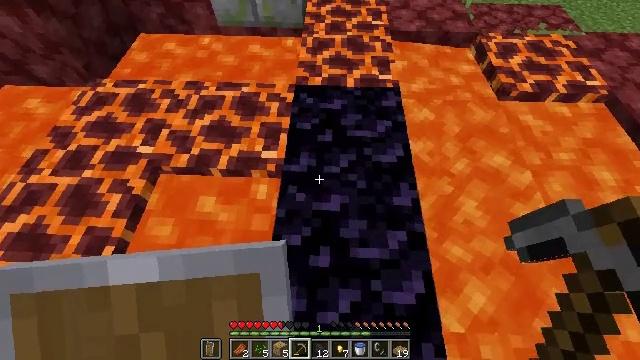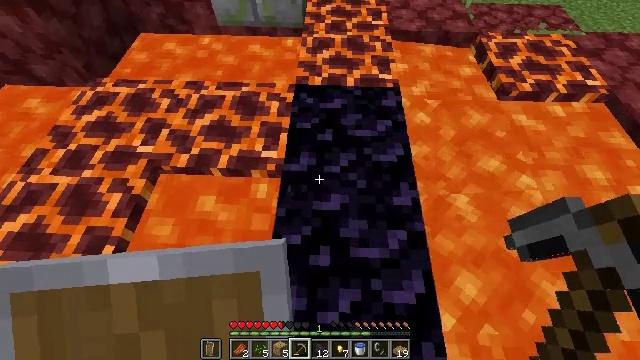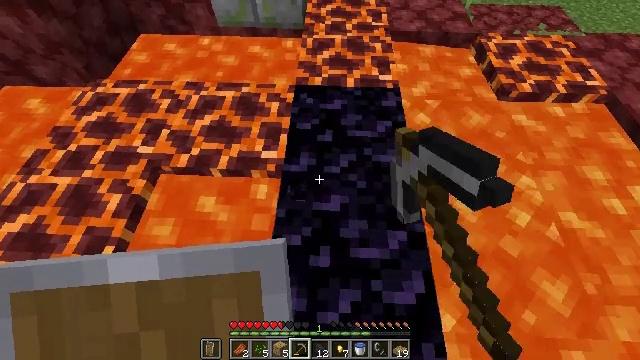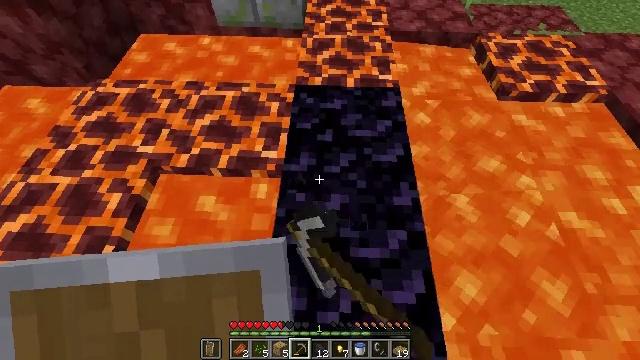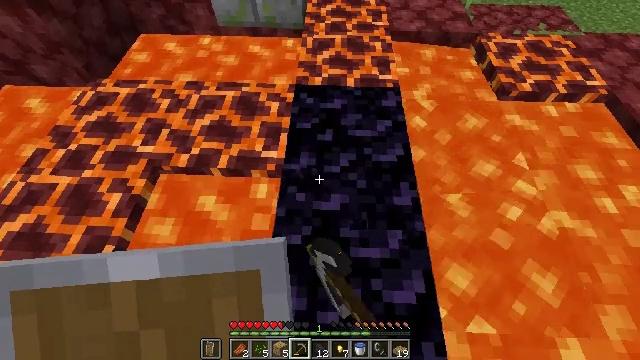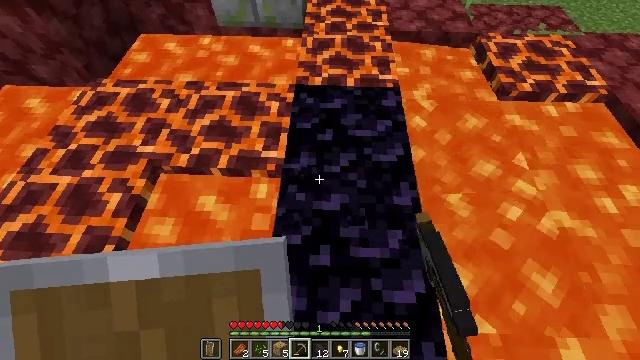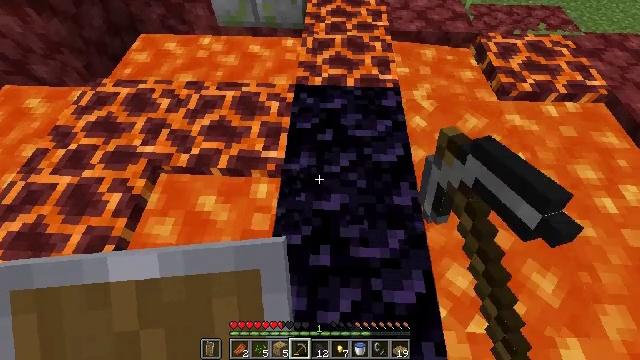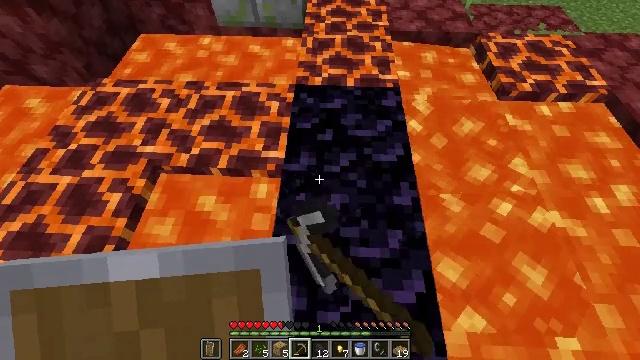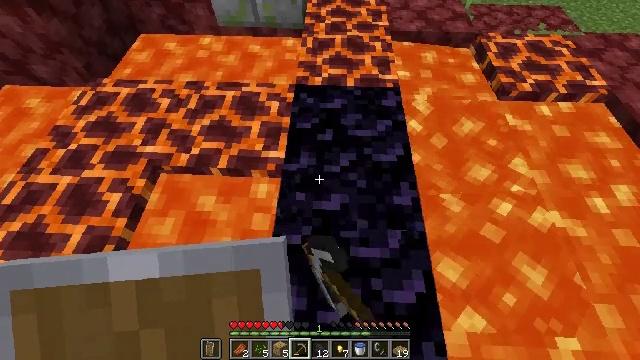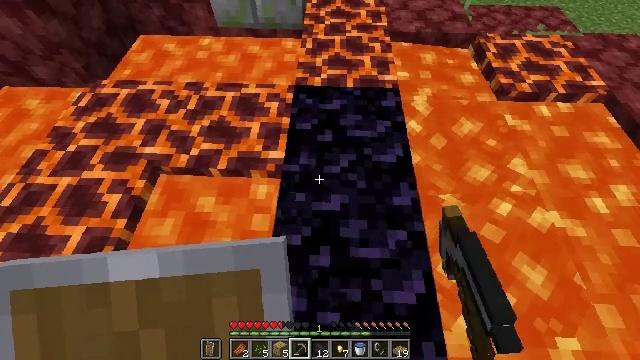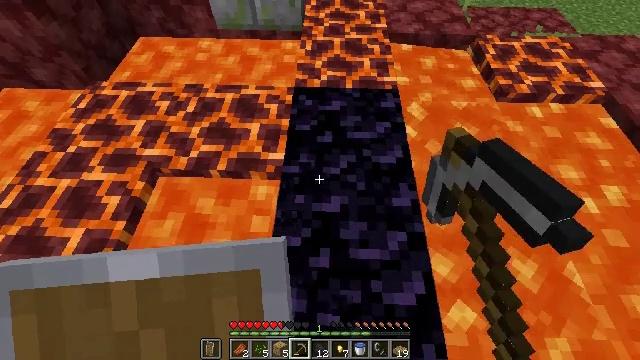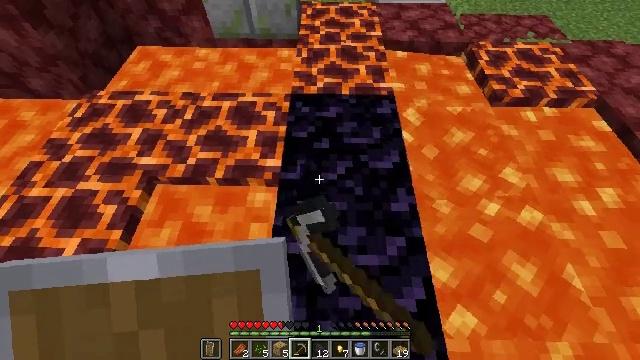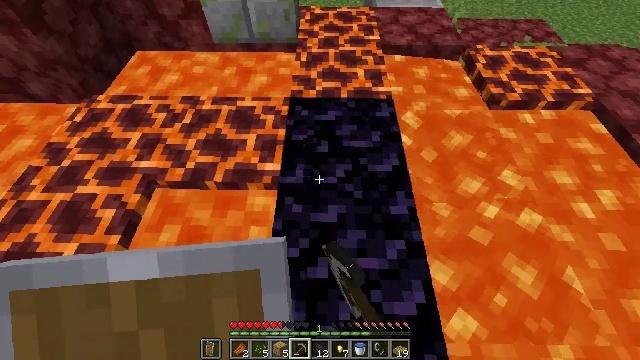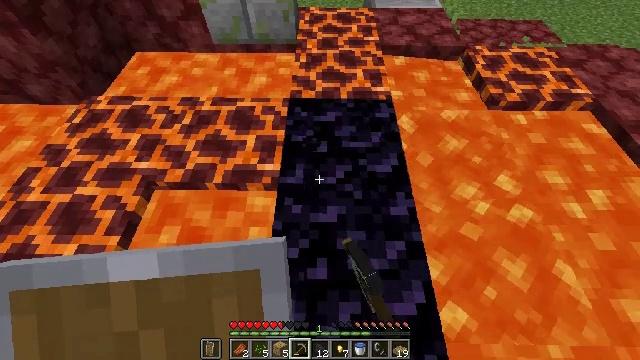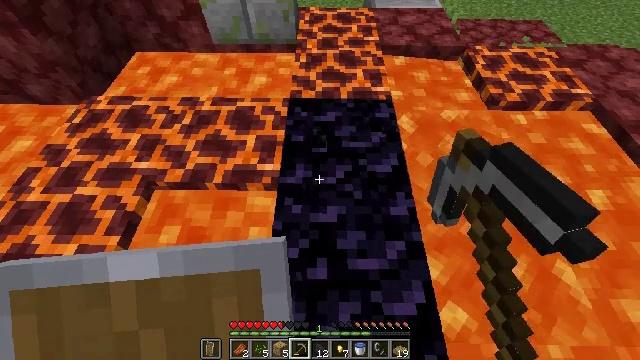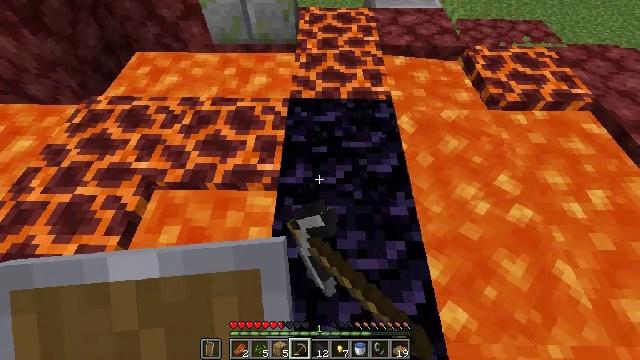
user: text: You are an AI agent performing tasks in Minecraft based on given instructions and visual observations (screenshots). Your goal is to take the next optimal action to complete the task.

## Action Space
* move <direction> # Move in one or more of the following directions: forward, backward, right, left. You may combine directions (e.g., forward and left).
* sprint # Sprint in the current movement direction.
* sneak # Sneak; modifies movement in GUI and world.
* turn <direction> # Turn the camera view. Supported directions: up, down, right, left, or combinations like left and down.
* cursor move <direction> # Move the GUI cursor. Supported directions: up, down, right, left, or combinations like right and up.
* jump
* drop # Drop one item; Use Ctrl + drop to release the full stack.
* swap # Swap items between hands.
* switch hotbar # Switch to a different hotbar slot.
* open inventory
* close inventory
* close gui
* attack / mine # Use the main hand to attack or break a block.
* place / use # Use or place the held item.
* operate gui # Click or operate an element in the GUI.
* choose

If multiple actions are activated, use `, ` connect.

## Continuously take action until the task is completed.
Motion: motion action
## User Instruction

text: Be careful while mining the magma block to avoid taking damage.
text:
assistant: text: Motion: attack / mine
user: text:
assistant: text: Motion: attack / mine
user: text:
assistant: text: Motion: attack / mine
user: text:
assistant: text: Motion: attack / mine
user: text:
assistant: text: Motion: attack / mine
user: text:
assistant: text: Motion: attack / mine
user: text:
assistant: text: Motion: attack / mine
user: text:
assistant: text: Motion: attack / mine
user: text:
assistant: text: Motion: attack / mine
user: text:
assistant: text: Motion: attack / mine
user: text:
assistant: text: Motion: turn up, attack / mine
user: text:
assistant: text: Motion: attack / mine
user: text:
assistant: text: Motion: attack / mine
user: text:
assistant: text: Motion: attack / mine
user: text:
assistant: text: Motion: attack / mine
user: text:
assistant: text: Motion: attack / mine
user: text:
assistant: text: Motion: attack / mine
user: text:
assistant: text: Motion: attack / mine
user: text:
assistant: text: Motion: attack / mine
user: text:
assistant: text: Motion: no_op
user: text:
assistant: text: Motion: no_op
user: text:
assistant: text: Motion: no_op
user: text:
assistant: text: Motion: no_op
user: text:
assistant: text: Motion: no_op
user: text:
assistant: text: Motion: no_op
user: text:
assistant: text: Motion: turn up, attack / mine
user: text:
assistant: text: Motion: attack / mine
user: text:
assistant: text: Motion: attack / mine
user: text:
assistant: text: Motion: attack / mine
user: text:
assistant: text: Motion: attack / mine